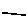
Label: line